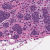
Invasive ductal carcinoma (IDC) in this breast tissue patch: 0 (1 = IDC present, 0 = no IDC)